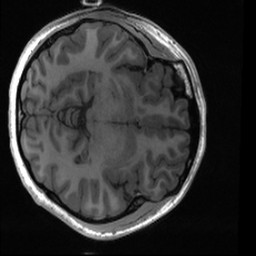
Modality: T1w
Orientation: axial
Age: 18
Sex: female